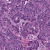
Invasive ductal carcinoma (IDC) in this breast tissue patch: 1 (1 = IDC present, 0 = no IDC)